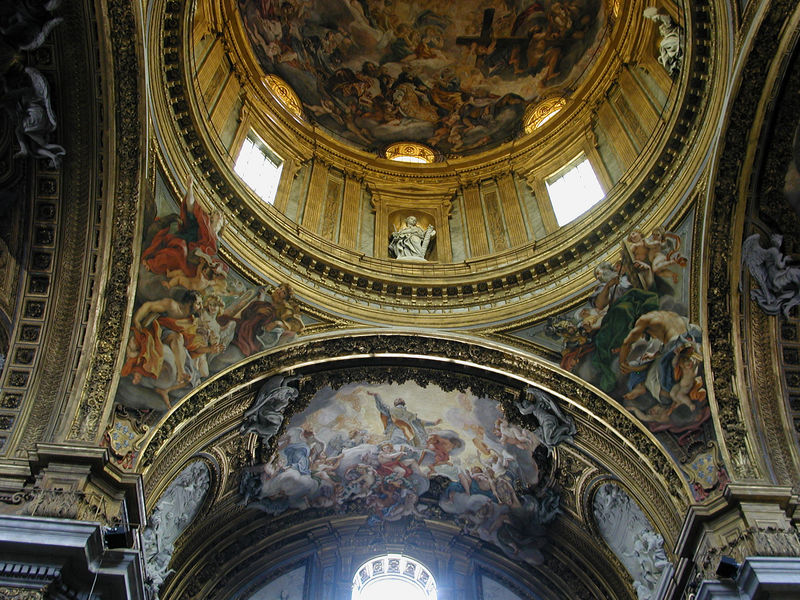
Titel: Vierungskuppel von Il Gesù in Rom
Künstler: Giovanni Battista Gaulli
Standort: Rom, Il Gesù (EU - I - Latium)
Schlagwörter: blau, gott, himmel, wolken, fenster, laterne, licht, säulen, rot, barock, kirche, gold, decke, engel, skulptur, kuppel, ornamente, stuck, foto, bögen, kreuz, dom, zwickel, kathedrale, plastiken, jesus, altarraum, fresken, kapelle, fresko, putten, bemalung, auferstehung, kapitel, deckenmalerei, rotunde, vierung, dechengemälde, innenrum